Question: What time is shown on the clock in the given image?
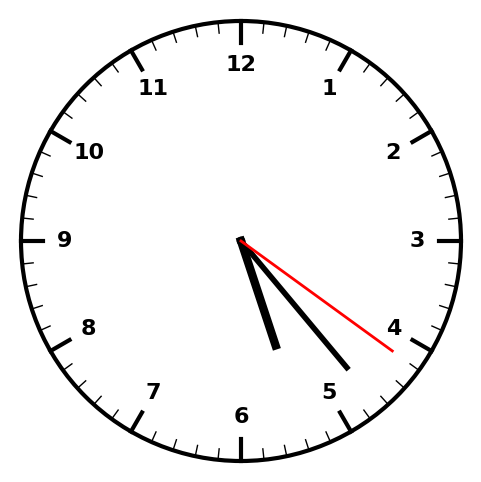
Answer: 05:23:21